Question: I have a JavaScript file that I'm checking with JSLint (Notepad++ plugin v0.8.2). I have the following options set:
'''
/*jslint indent: 4, maxerr: 9999, white: true, browser: true, devel: true,
es5: true, plusplus: true, regexp: true, sloppy: true */
'''

JSLint is complaining on this line:
'''
new Audio('sounds/ding.wav').play();
'''
> ''Audio'' was used before it was defined
Seems it doesn't like ES5? How can I make this error go away?
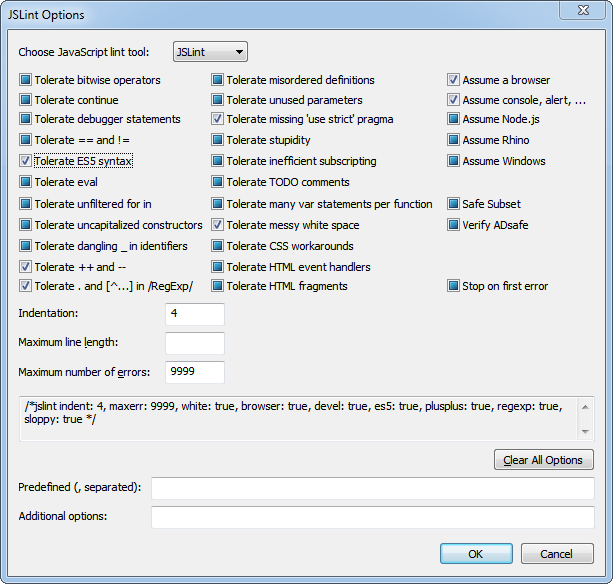
Answer: You should be able to list 'Audio' as a "" in the plugin's options or, as you mentioned, <URL> within the file that's using it:
'''
/*global Audio: false */
'''
Including 'false' here describes it as read-only.
The error is because JSLint <URL> as a possible global for browsers:
'''
// browser contains a set of global names that are commonly provided by a
// web browser environment.
browser = array_to_object([
'clearInterval', 'clearTimeout', 'document', 'event', 'FormData',
'frames', 'history', 'Image', 'localStorage', 'location', 'name',
'navigator', 'Option', 'parent', 'screen', 'sessionStorage',
'setInterval', 'setTimeout', 'Storage', 'window', 'XMLHttpRequest'
], false),
'''
Also, note that 'Audio' is <URL> rather than ECMAScript.